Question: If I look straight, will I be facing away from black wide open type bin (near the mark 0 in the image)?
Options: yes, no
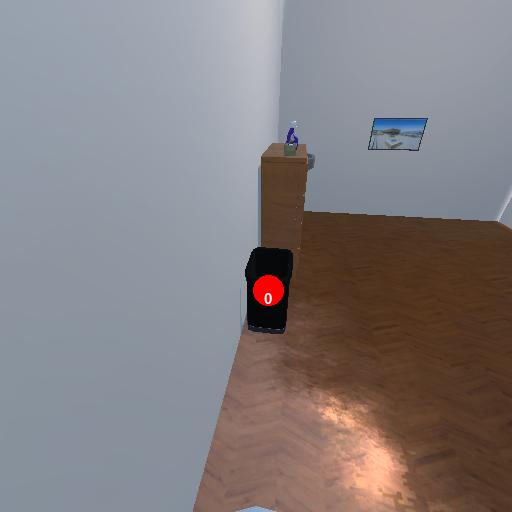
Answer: yes